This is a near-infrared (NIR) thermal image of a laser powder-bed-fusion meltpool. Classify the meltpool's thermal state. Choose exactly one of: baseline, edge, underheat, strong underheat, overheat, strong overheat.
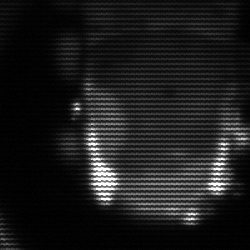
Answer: baseline